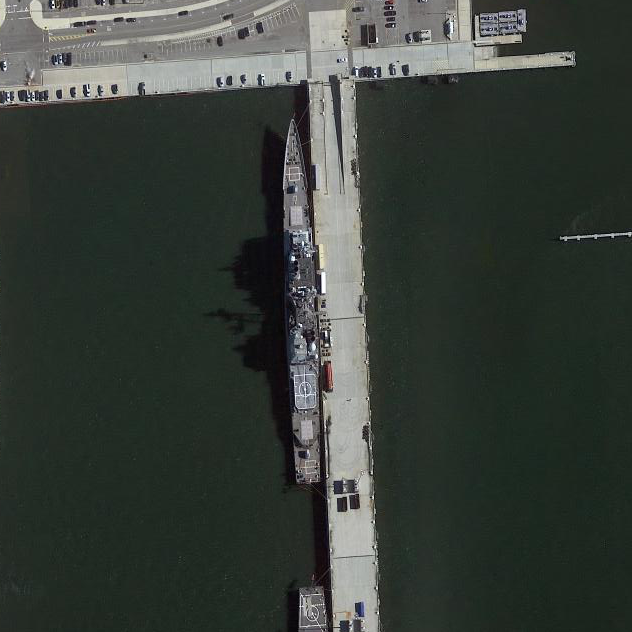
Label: cruiser